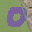
Label: 0